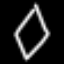
Label: diamond